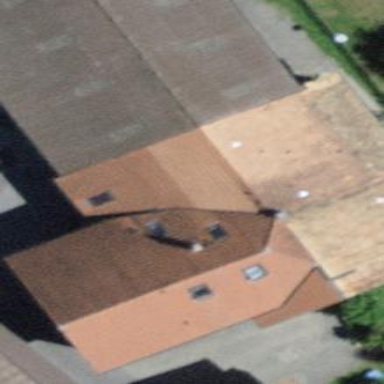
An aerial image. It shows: Barn.